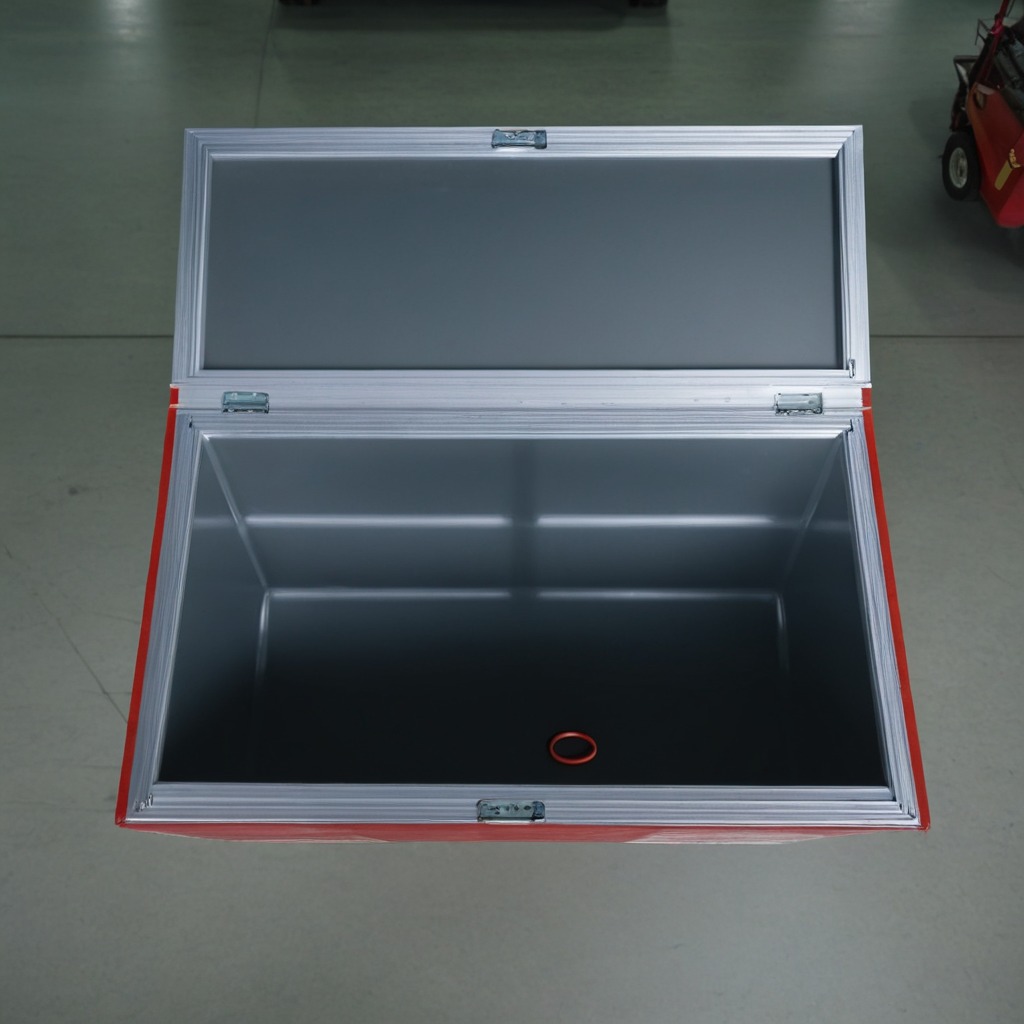
A rubber O-ring is lying on the toolbox surface.